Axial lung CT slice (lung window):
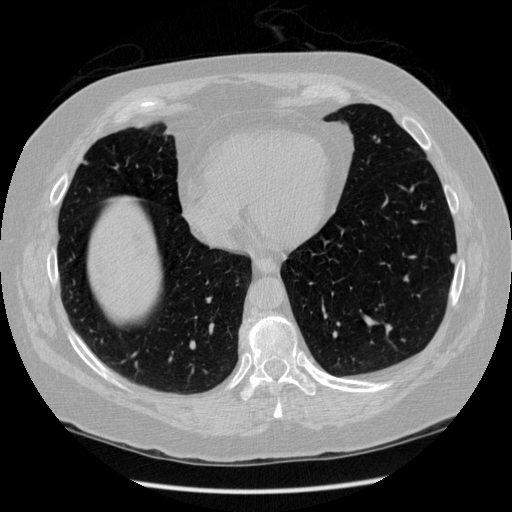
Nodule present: yes
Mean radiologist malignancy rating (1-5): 3